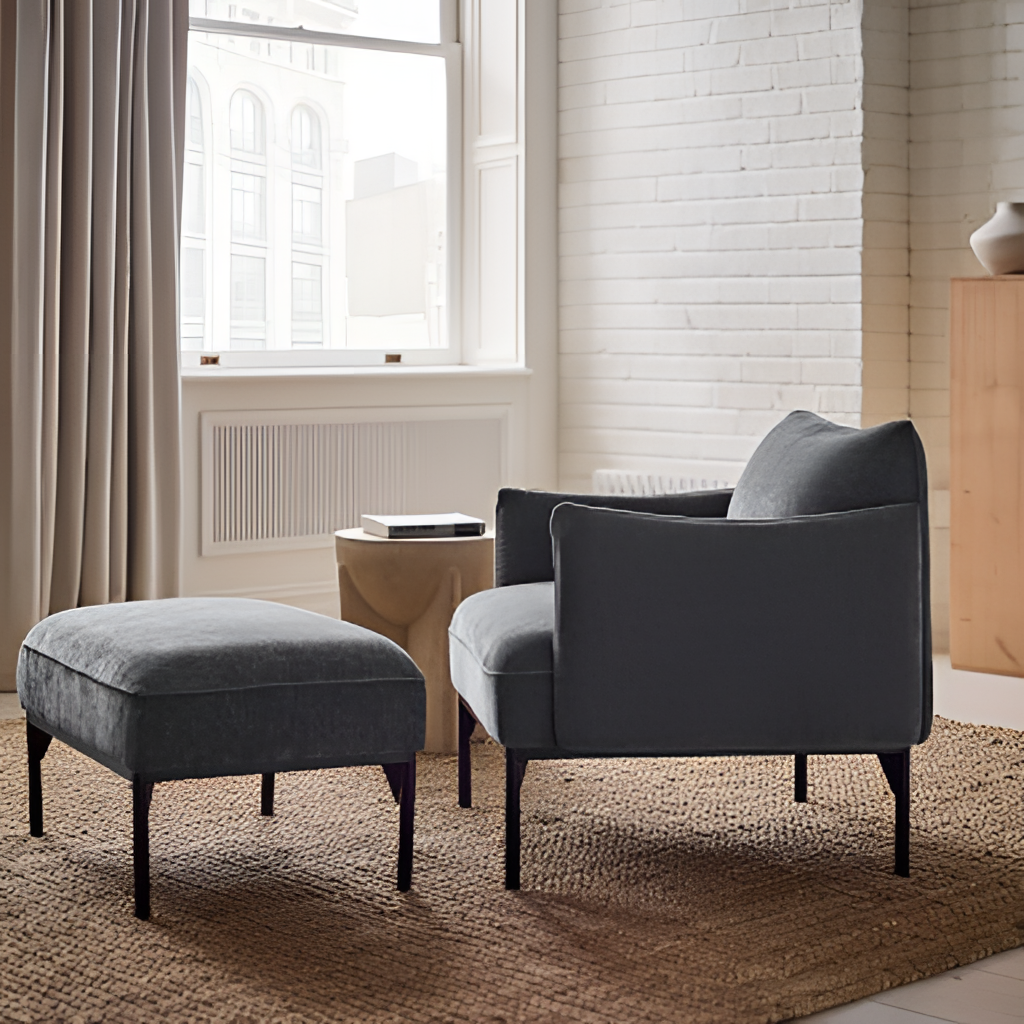
velvet armchair, living room, brown jute flooring, with woven pattern, brick wallpaper, with solid pattern, contemporary